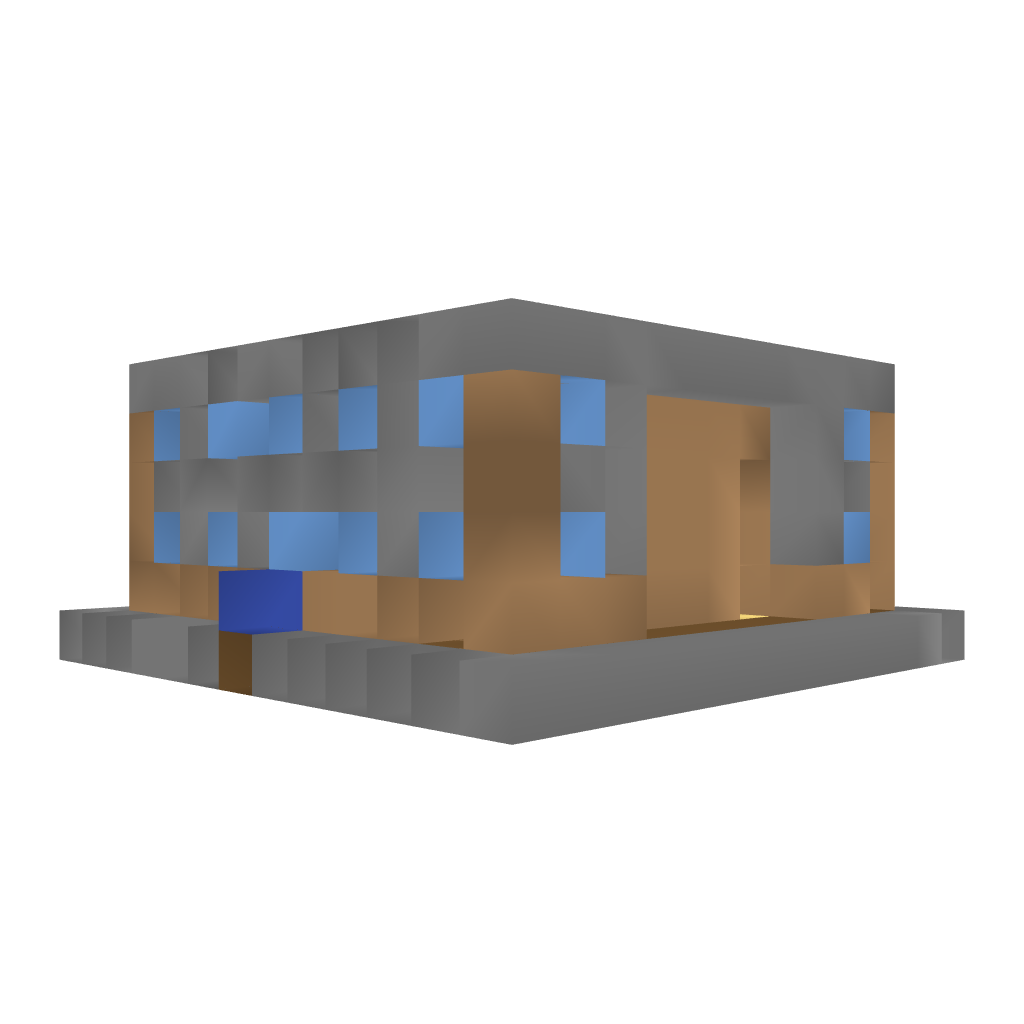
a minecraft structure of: A Quake Lobby bad low quality